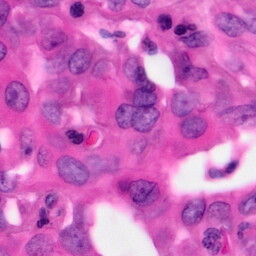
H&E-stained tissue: Pancreatic